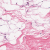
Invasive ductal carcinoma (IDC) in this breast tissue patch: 0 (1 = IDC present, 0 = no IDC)